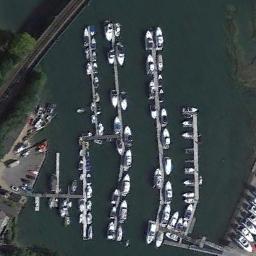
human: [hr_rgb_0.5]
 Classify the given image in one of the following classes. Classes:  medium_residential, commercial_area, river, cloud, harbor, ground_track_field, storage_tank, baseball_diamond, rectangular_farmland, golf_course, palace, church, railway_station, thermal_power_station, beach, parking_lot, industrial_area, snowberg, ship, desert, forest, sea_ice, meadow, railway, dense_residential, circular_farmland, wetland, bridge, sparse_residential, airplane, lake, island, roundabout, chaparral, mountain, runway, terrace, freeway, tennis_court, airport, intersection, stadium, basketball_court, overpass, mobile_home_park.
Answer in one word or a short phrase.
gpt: harbor